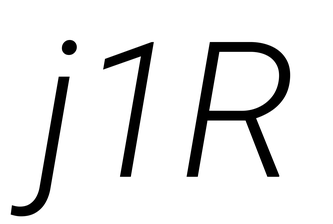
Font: Roboto-Italic_Light_Italic